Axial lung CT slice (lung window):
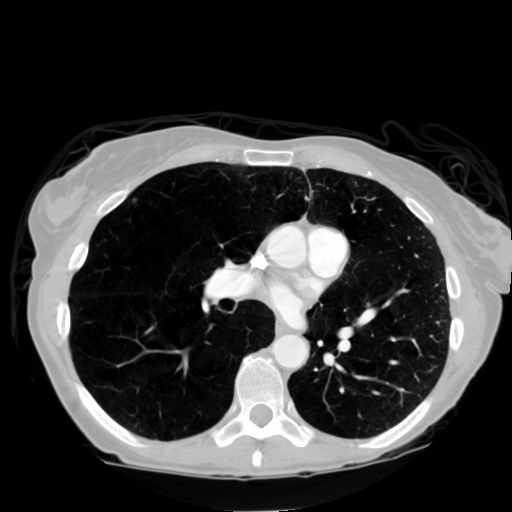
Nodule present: yes
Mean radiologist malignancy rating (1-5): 2.5